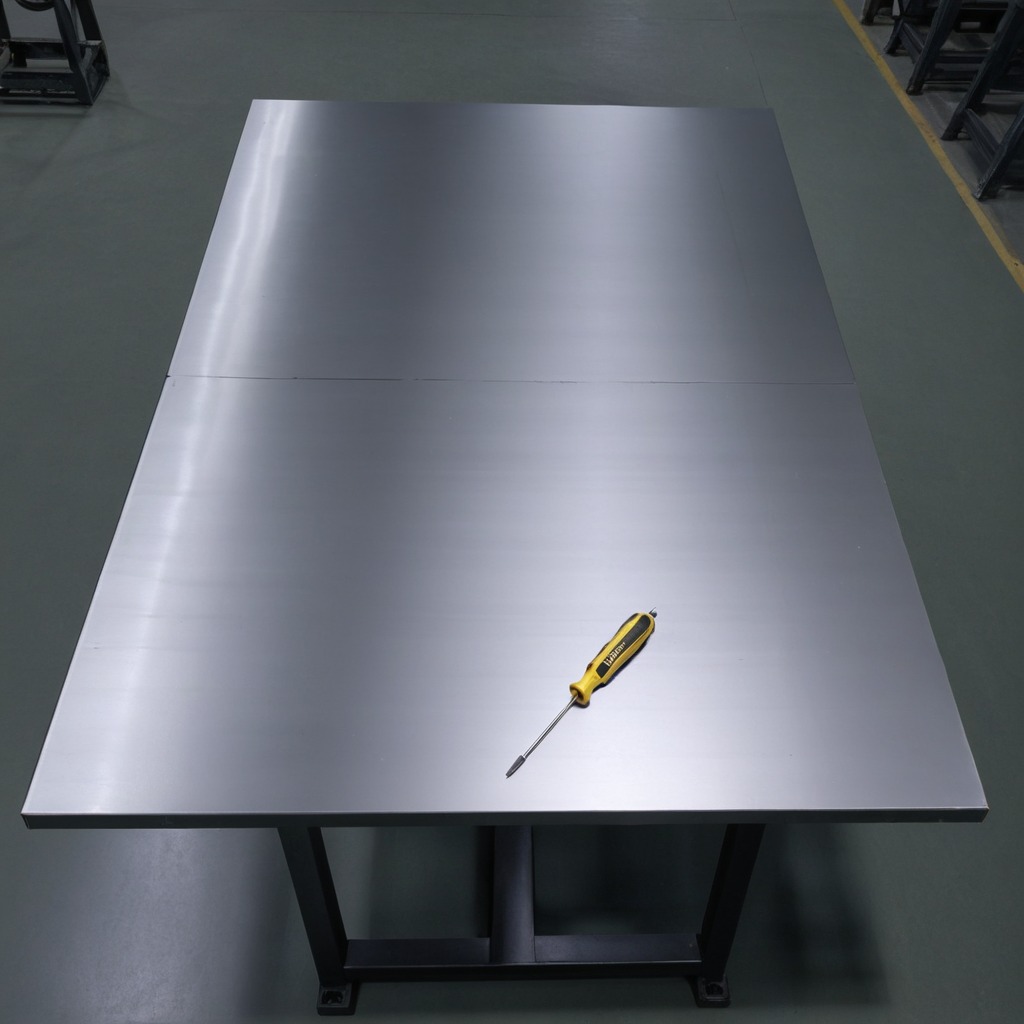
A screwdriver is lying on the tabletop.